Question: Whenever I attempt to open up my storyboard, Xcode crashes with the following error report

The funny thing is, the app works fine in the simulator and builds without errors. What is causing this crash? I see two possible crashes:
'''
Exception reason: UITableView dataSource is not set
'''
, but that shouldn't make the storyboard crash right?
'''
Details: Failed to compute auto layout status IBLayoutConstraint, IBUIButton, IBUIDatePicker, IBUITextField, IBUIView, IBUIViewController, and IBUIViewControllerAutolayoutGuide.
'''
Which doesn't give much information at all.
I have been using a storyboard with Xcode 5 for some time, so the question does not appear to be related to moving from Xcode 4 to 5. I can open the storyboard as XML and I can open my iPhone storyboard just fine.
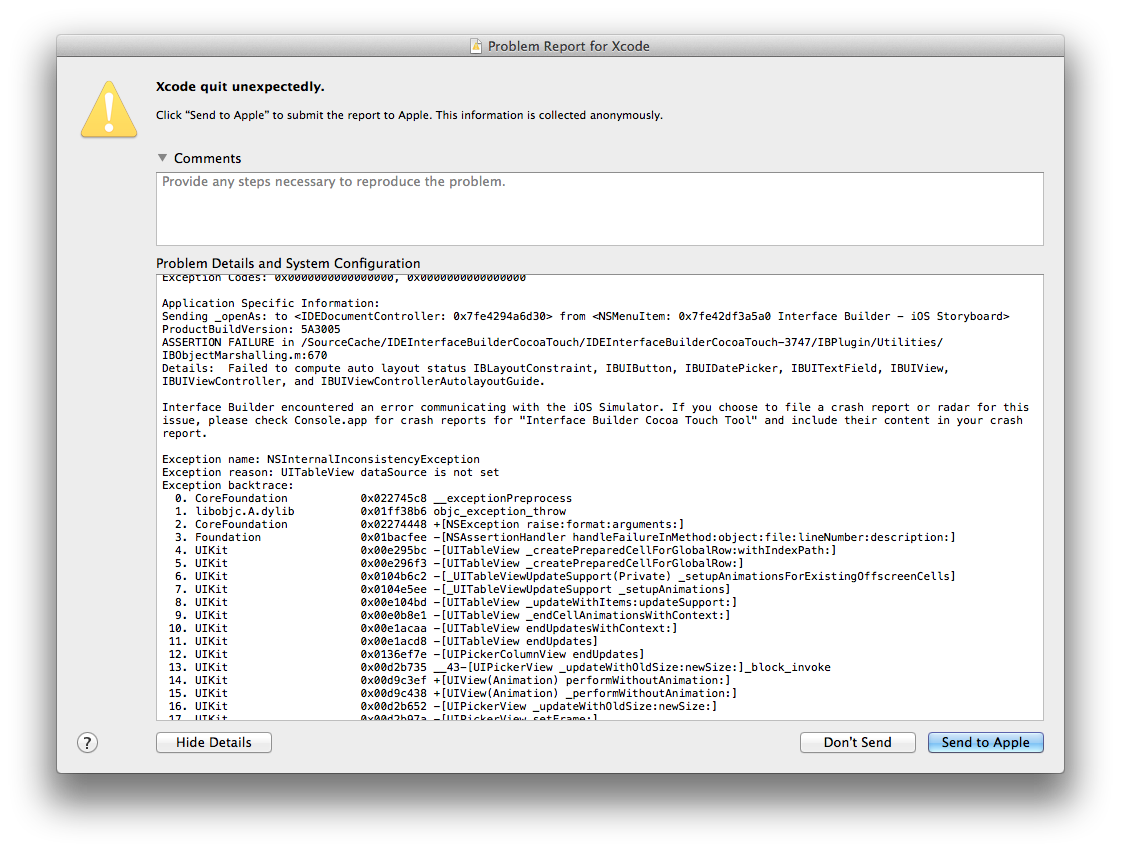
Answer: I ended up copying each view controller scene (in XML) into a new storyboard. Some view controllers could not be copied without the storyboard crashing so I had to recreate about 4 of them, but by and large I got the majority of my work back.